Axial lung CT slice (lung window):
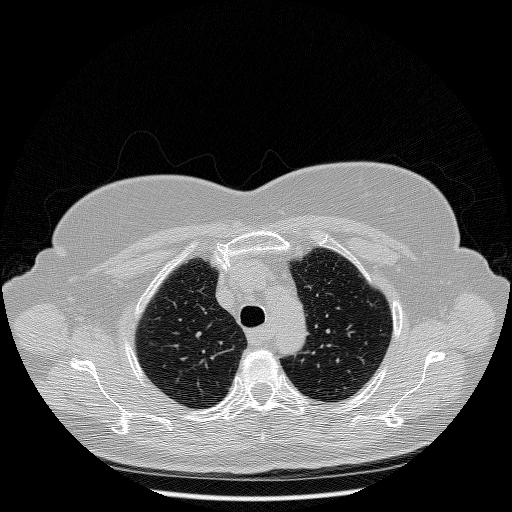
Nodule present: no